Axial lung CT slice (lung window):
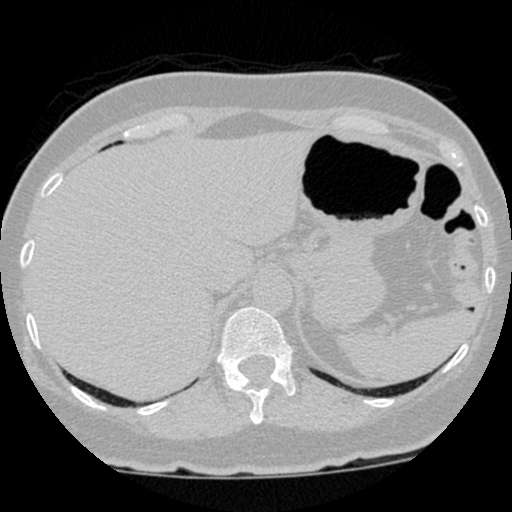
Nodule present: no